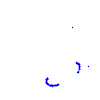
Particle: kaon